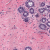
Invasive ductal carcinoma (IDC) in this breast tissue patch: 0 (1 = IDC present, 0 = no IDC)